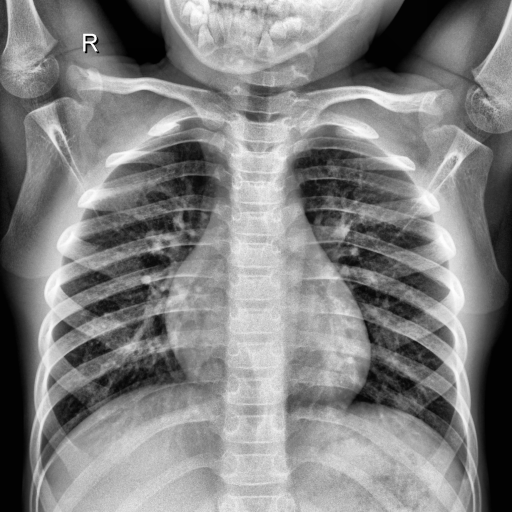
Finding: NORMAL